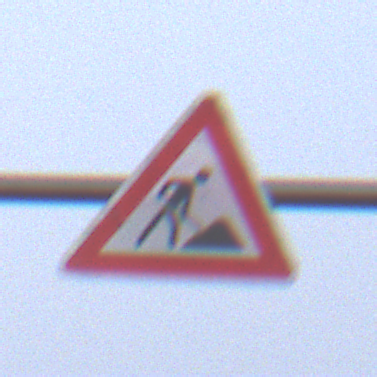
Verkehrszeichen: Arbeitsstelle
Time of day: SunriseSunset
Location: Outdoor (Nature)
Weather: Overcast
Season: NotSpecified
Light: Natural